Field crop: tomato
Growth stage: 1
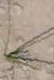
Species: cyperus